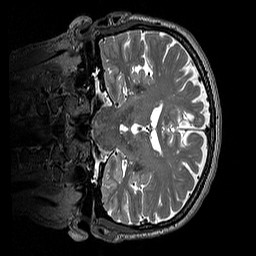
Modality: T2w
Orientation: coronal
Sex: male
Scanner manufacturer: siemens
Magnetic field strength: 3 T
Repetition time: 3.2 s
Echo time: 0.409 s